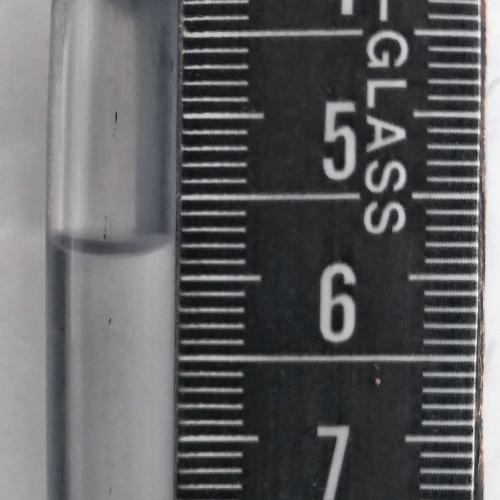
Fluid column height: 5.8 cm